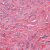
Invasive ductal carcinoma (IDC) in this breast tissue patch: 0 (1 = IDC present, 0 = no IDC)